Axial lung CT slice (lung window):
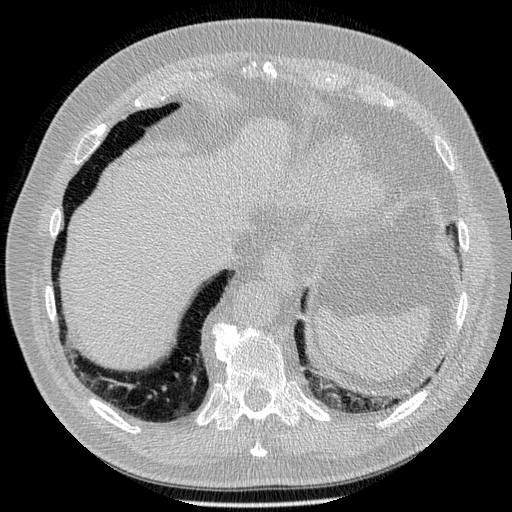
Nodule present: no